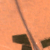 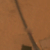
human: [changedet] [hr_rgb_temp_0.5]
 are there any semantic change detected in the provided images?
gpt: The park on the left of the street appears smaller.